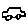
Label: car